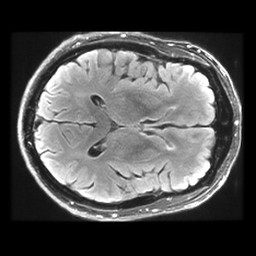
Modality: FLAIR
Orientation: axial
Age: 64
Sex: male
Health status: healthy
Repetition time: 12 s
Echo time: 0.09782 s